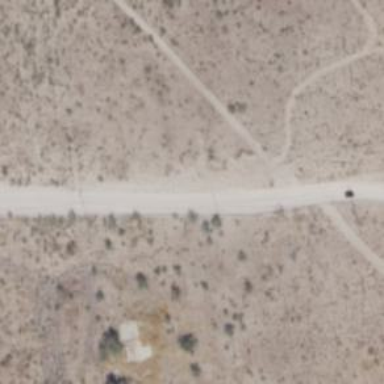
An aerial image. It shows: Unclassified road.